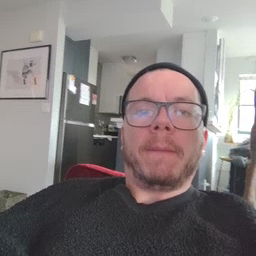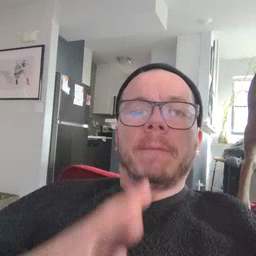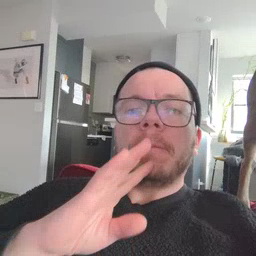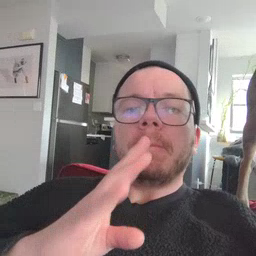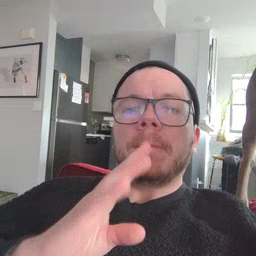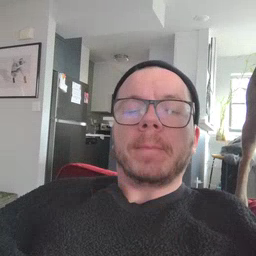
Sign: talk